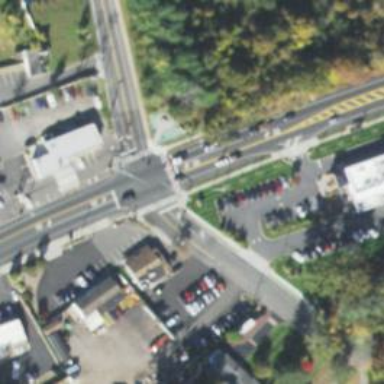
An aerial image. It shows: Marked road crossing.